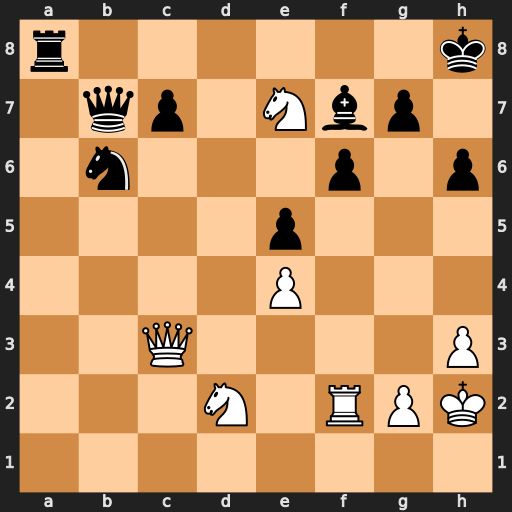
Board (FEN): r6k/1qp1Nbp1/1n3p1p/4p3/4P3/2Q4P/3N1RPK/8
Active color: w
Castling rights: -
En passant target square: -
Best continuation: Rxf6 gxf6 Qe3 Kg7 Nf5+